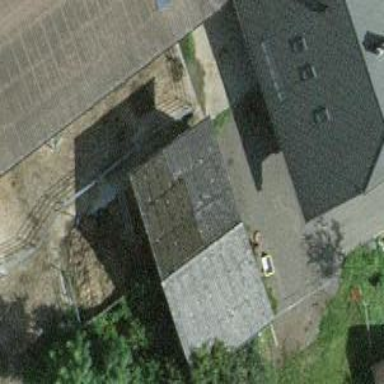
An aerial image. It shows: Barn.